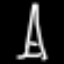
Label: The Eiffel Tower